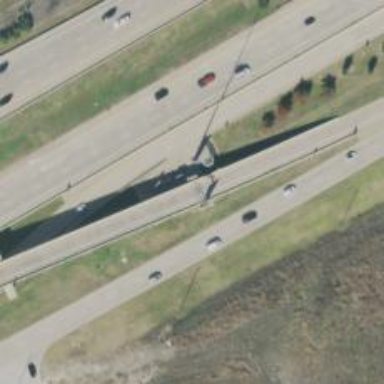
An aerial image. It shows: Toll gantry on the road.